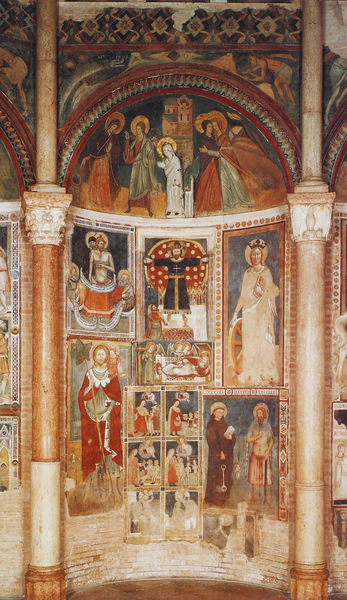
Titel: Baptisterium in Parma
Standort: Parma, Baptisterium (EU - I - Emilia-Romagna)
Schlagwörter: blau, flügel, gemälde, gott, mann, menschen, bunt, männer, schwarz, szene, säule, säulen, weiss, rot, schloss, malerei, muster, ornament, alt, arme, pelz, felder, kirche, gold, innen, stock, turm, engel, farbig, bilder, bogen, stab, ziegel, weis, pilaster, rand, rad, rundbogen, kuppel, könig, wandgemälde, wandmalerei, hoch, foto, fotografie, nische, burg, religion, dom, comic, herrscher, mosaik, kunst, altar, arkaden, kapitelle, kapitell, fries, sims, schein, heiligenschein, nimbus, christus, jesus, christlich, mittelalter, apsis, fresken, mönch, heilige, fresko, heilig, maria, biblisch, szenen, sklaven, ränder, apsiden, mittelater, einzeln, christliche kunst, heiligenbilder, franziskander, heilsgeschichten, frührennaisance, das leben jesu